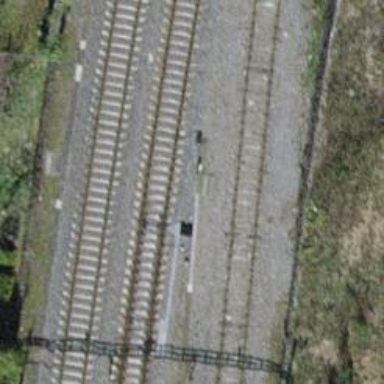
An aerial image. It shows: Railway switch.